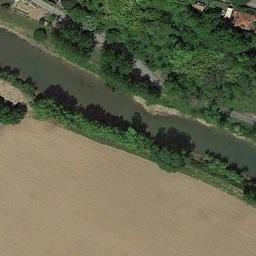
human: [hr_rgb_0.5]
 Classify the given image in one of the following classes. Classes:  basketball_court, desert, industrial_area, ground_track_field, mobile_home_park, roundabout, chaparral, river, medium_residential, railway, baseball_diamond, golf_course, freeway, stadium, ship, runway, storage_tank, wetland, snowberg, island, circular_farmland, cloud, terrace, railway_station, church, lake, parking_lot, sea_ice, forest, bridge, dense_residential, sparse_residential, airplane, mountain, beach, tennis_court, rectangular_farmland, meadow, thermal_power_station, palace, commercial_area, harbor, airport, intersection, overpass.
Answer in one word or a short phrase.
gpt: river